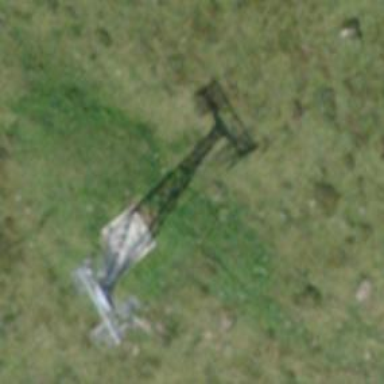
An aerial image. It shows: Pylon for aerialway.